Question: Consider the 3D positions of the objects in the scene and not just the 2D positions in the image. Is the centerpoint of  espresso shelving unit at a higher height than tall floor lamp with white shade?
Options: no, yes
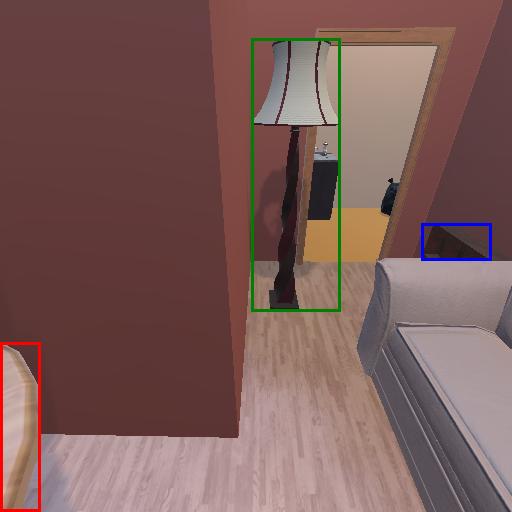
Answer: no